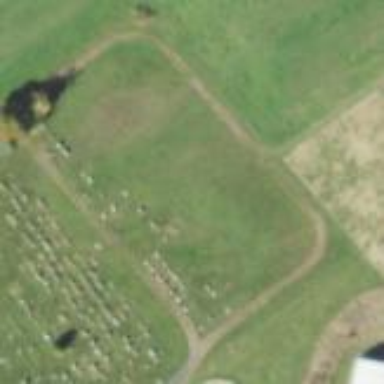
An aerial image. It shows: Religious area with graveyard.